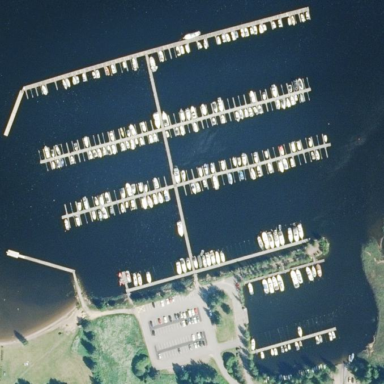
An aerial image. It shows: Marina on leisure land.